Question: I'm building a mobile web application with which employees can submit their worked hours for a given week. The form shows 7 forms (each form represents a day), and is built by a php loop function which runs an array containing information from the week. Each day is a different form.
I cannot combine all days into one, because I need to allow employees to add fields to each day (form in div) themselves to add activities they performed while working.
It looks like this:

If i combine all the days into one form, each time you add a field on a certain day, it adds the field to the first day (while you may need it on the last day).
I need to submit the entire week using one button. I have already seen javascript methods like
'''
document.getElementById("form1").submit();
document.getElementById("form2").submit();
'''
But this does not work properly. Can anyone provide me with a direction or some code which helps me to solve this? Any help would be highly appreciated!
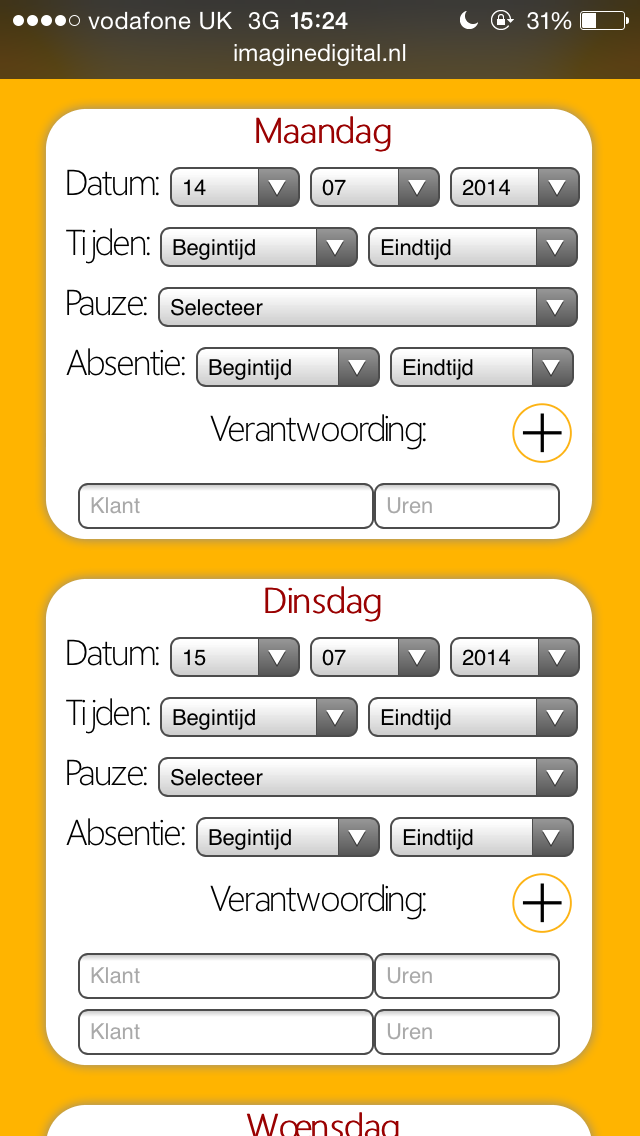
Answer: Can you not just achieve this with one form?
HTML
'''
<form>
<fieldset>
<!-- all your fields for the day -->
<legend>Monday</legend>
</fieldset>
<fieldset>
<!-- all your fields for the day -->
<legend>Tuesday</legend>
</fieldset>
<!-- ... -->
<input type="submit" />
</form>
'''